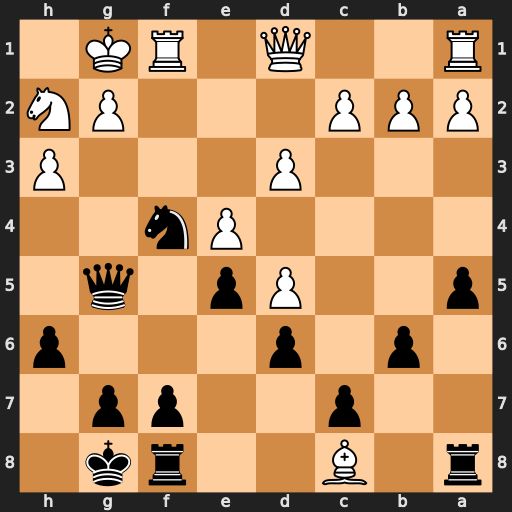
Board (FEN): r1B2rk1/2p2pp1/1p1p3p/p2Pp1q1/4Pn2/3P3P/PPP3PN/R2Q1RK1
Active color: b
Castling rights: -
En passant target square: -
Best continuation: Qxg2#